Interaction volume radius: 5 \u00c5
Interaction volume height: 20 \u00c5
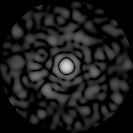
Disorder parameter: 0.8124